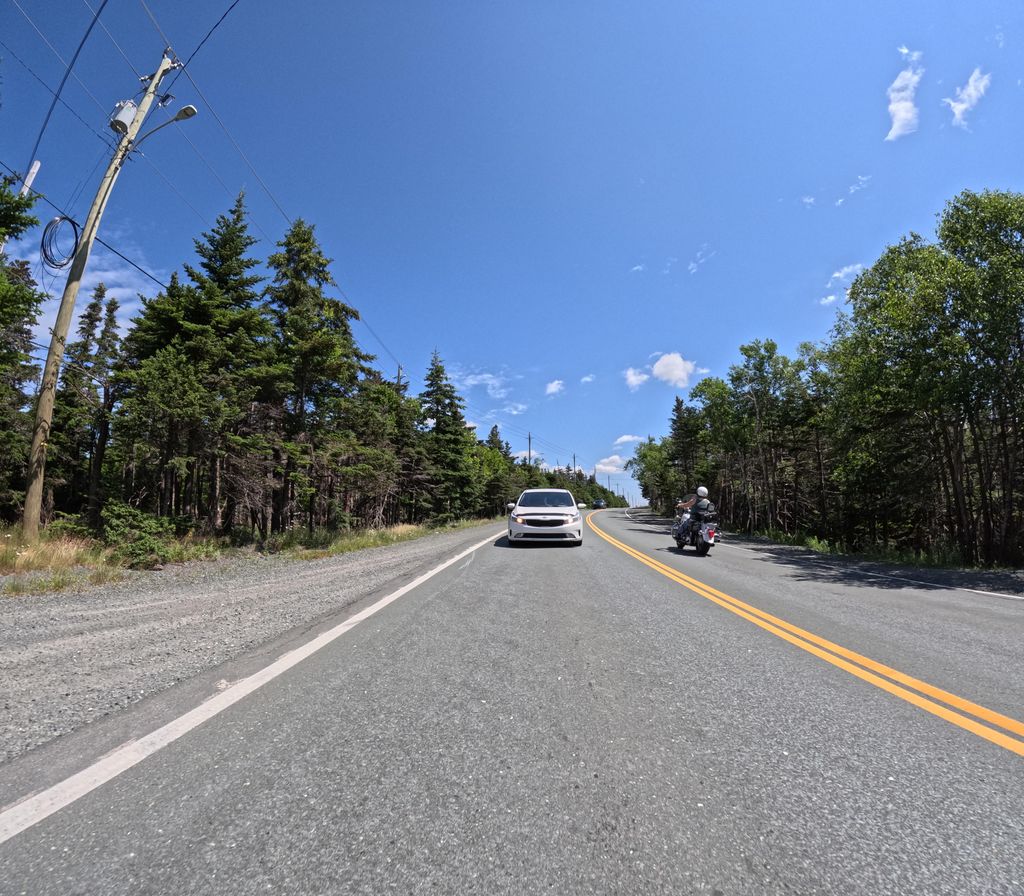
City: st_johns